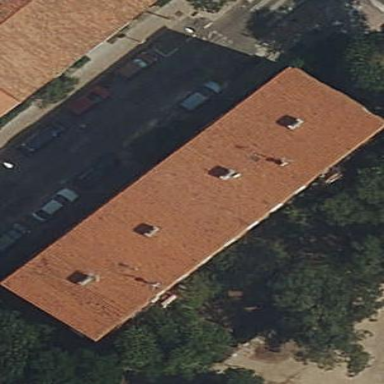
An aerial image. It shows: Apartments building with gabled roof oriented along the building.